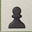
Piece: bP